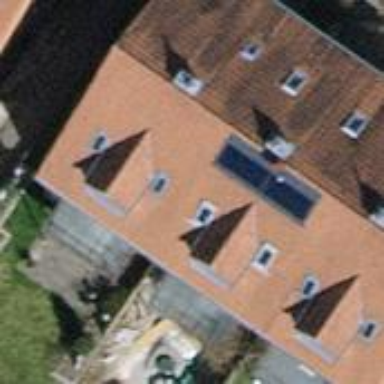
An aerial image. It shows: Building with tiled roof.